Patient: sex M, age 61
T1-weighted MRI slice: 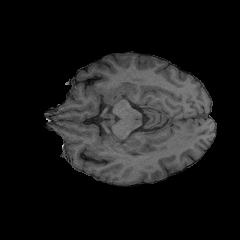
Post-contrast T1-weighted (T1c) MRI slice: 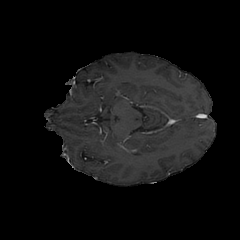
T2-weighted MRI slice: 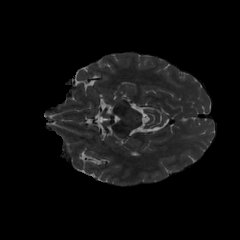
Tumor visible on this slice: no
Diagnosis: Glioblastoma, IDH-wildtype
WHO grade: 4